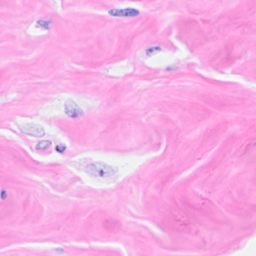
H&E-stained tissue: Breast